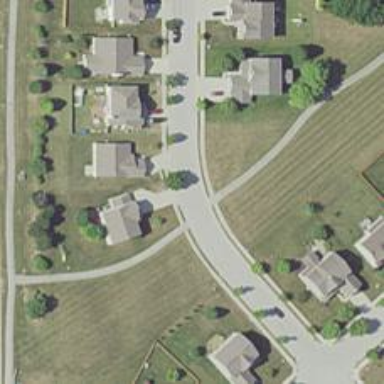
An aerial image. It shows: Residential road.